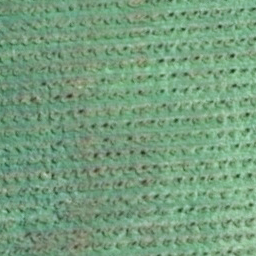
Label: agricultural